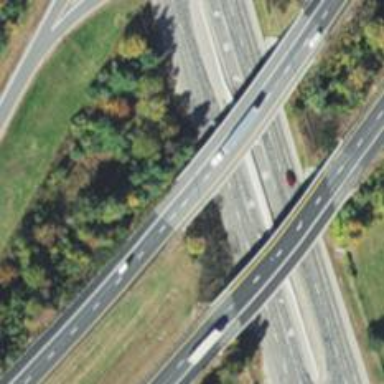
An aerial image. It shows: Asphalt bridge over motorway.